Question: I'm attempting to change a view when specific push notifications come through, I've had minor success. (Using parse with push notifications, catering for when the App is open and closed).
My Storyboard looks like this, I'm attempting to change the view within AppDelegate to DetailViewController.

Now I'm able to change views by changing the root controller, but I've only been able to attach either my tab view or the navigation not both.
'''
UIStoryboard *mainStoryboard = [UIStoryboard storyboardWithName:@"MainStoryboard_iPhone" bundle:nil];
DetailViewController *detail = (DetailViewController *)[mainStoryboard instantiateViewControllerWithIdentifier:@"detail"];
[detail setDetailItem:StreamData[2]];
self.window.rootViewController = detail;
'''
And of course the use of (below) only works in other controllers.
'''
[self.navigationController pushViewController:detail animated:YES];
'''
I'm wondering if this can be achieved from AppDelegate while maintaing the tabbar at the bottom and the navigation at the top?
My initial work around is to set a trigger from the AppDelegate to a global var accessible from all controllers and then use something like viewDidAppear to check if they view needs to change. This seems way too resource intensive though but it maintains my layouts.
My issue is similar to this: <URL>
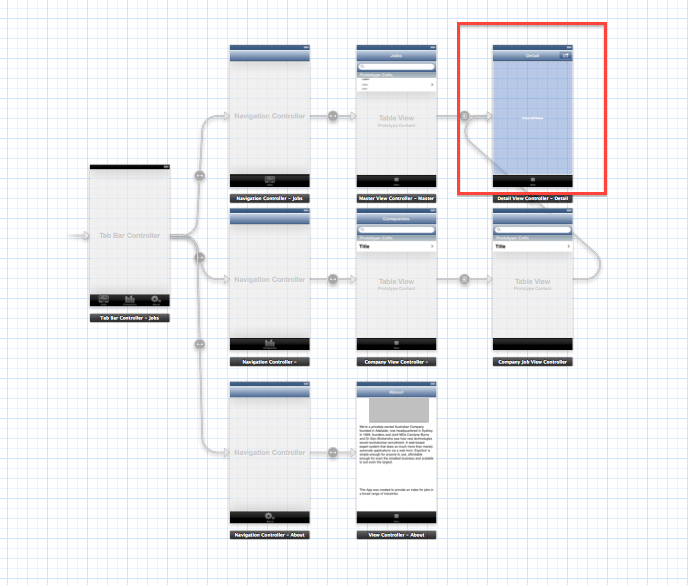
Answer: I have done a work around in your problem. Created some scene's,not sure it going to work in your case. Anyway give a try

What I have done
'''
UIStoryboard *mainStoryboard = [UIStoryboard storyboardWithName:@"MainStoryboard" bundle:nil];
[(UITabBarController *)self.window.rootViewController setSelectedIndex:1];
UINavigationController *nav = [[(UITabBarController *)self.window.rootViewController viewControllers]objectAtIndex:1];
UIViewController *detail = [mainStoryboard instantiateViewControllerWithIdentifier:@"detail"];
[nav pushViewController:detail animated:NO];
'''
This gives me the detail view controller with a button as the first view with tab bar and navigation controller